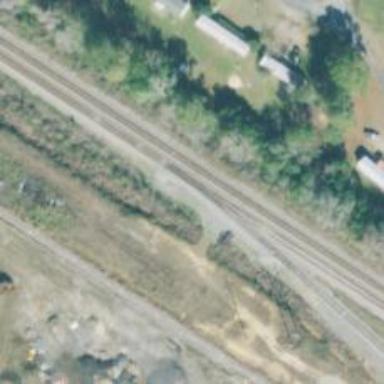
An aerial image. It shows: Railway spur junction.